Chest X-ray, AP view. Patient: 35 years old, sex F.
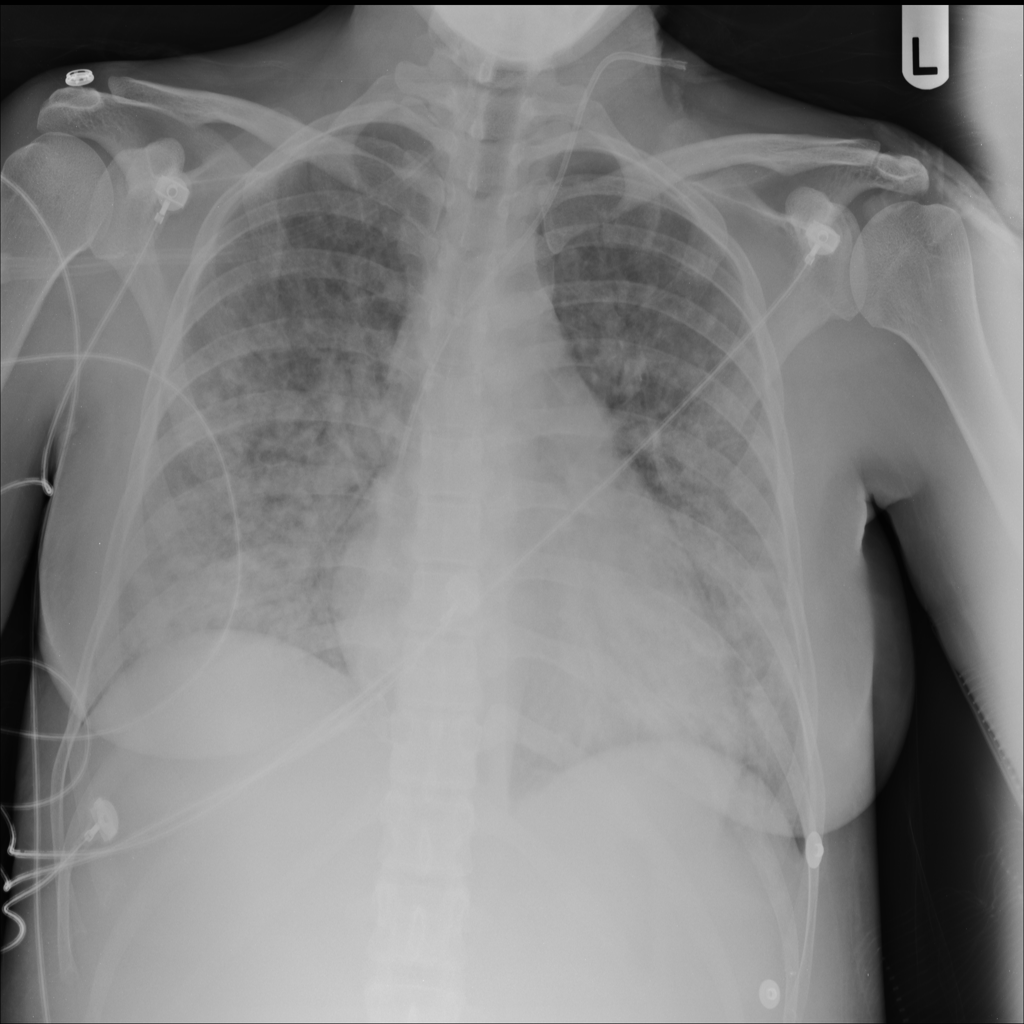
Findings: Infiltration, Nodule